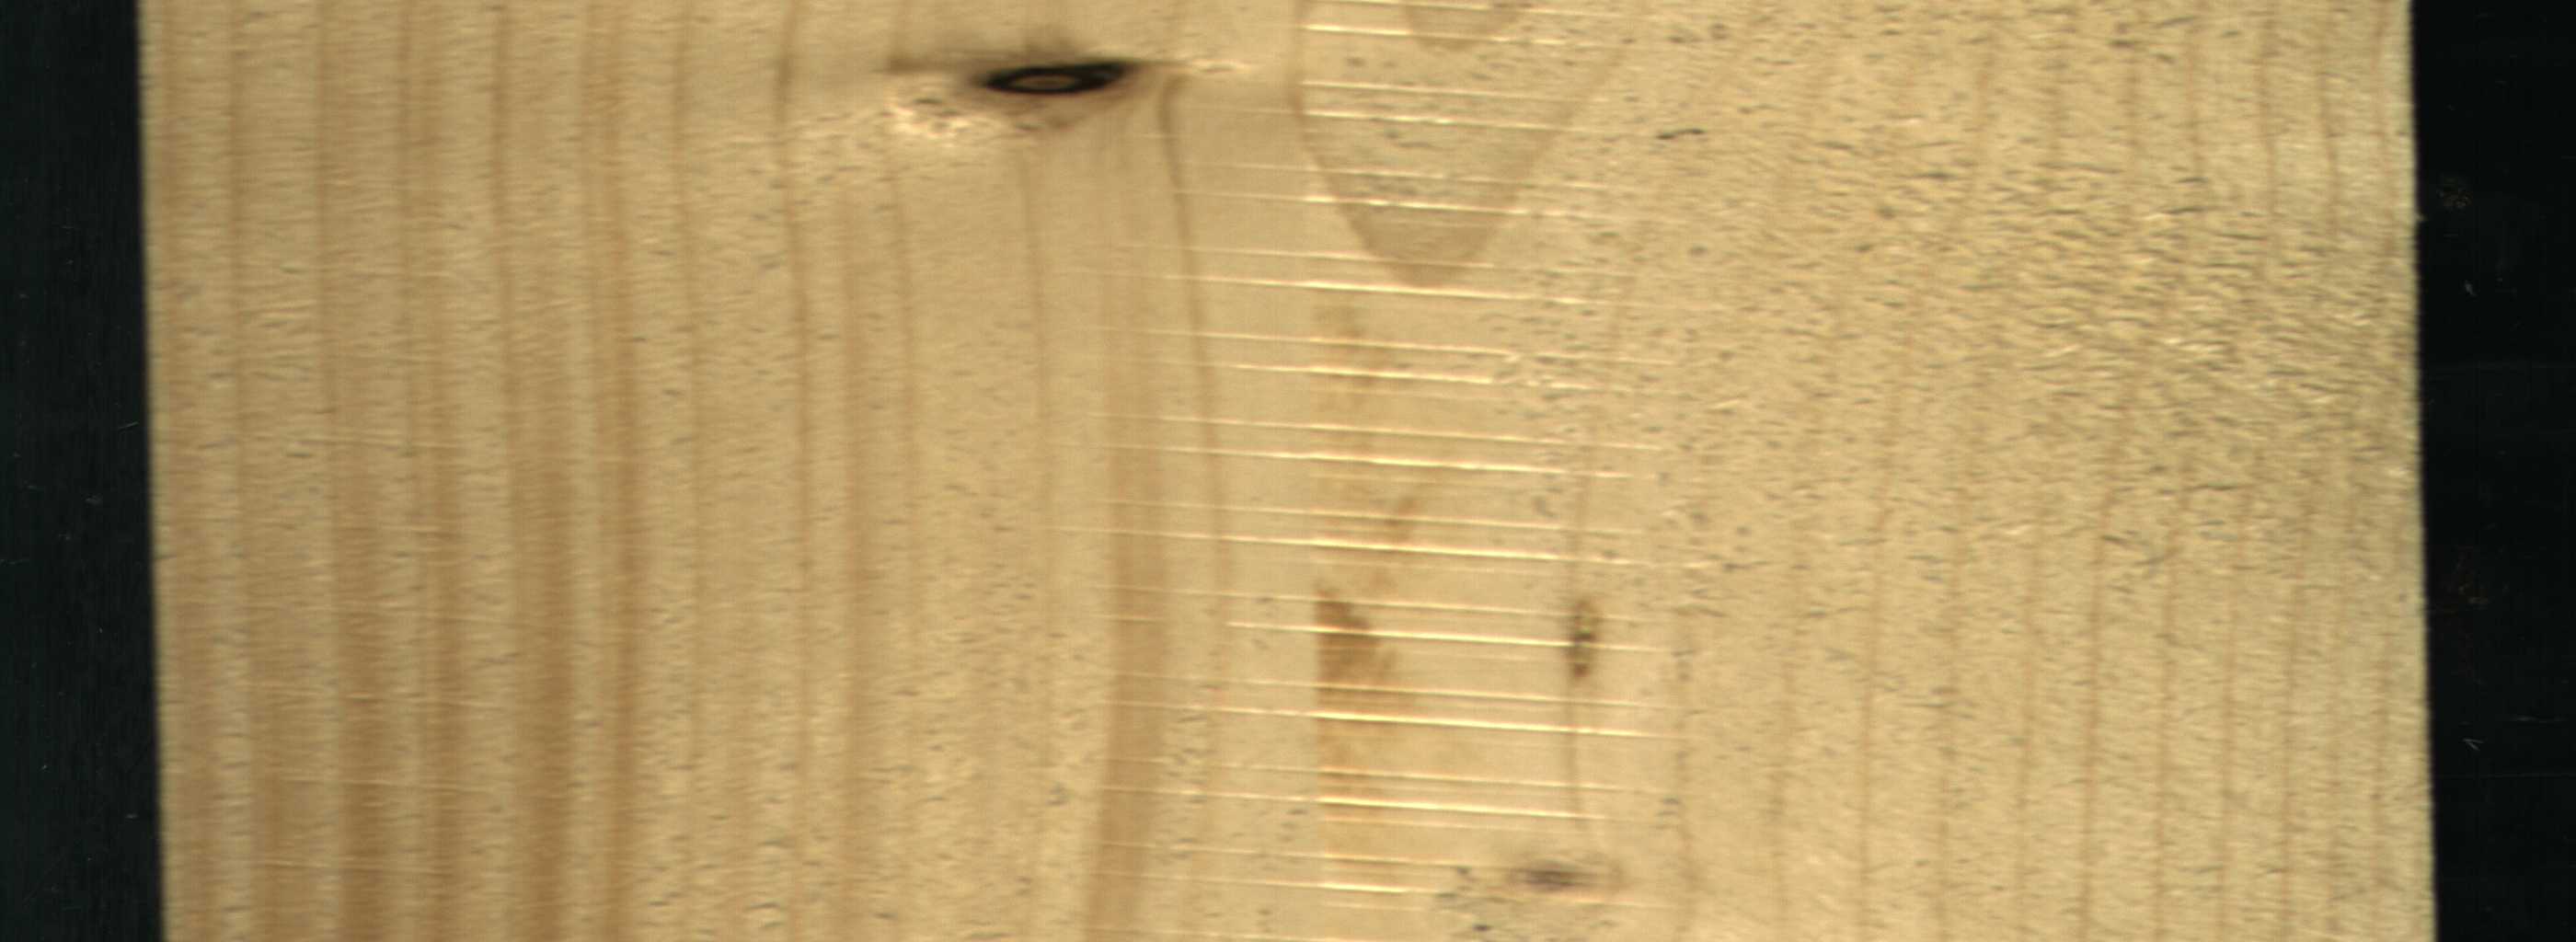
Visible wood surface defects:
Dead_Knot
Live_Knot